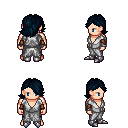
a pixel art fantasy rpg character, male body template, human, light skin, white robe, metal pants, raven swoop hairstyle, cloth bracers, metal boots, four views (front, back, left, right), 2x2 character sprite sheet, small pixel art, hard edges, no anti-aliasing